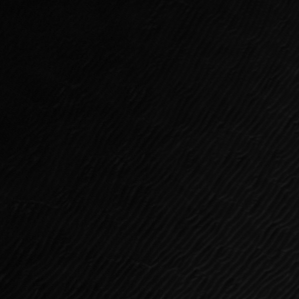
Label: frost